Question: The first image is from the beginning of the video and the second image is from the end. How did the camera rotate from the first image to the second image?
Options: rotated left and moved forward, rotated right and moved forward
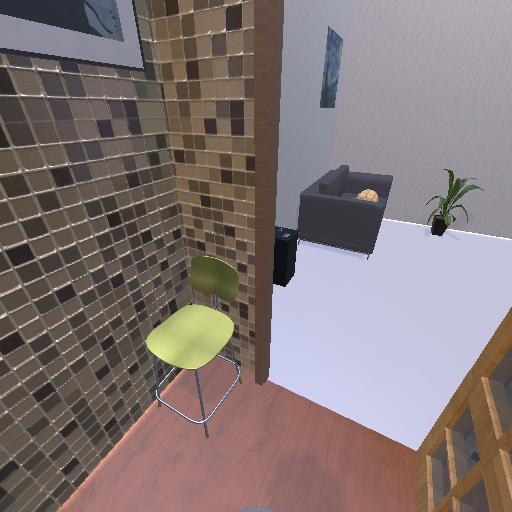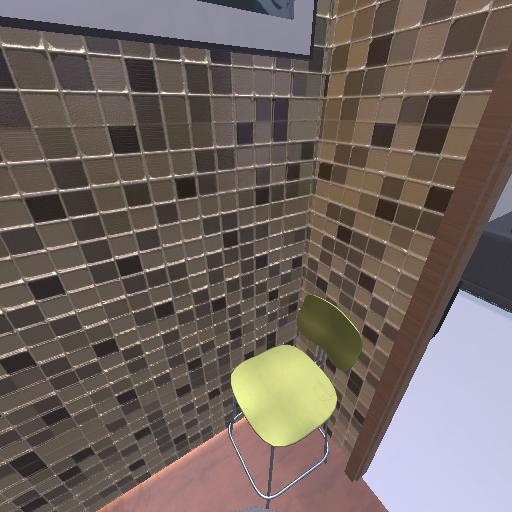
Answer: rotated left and moved forward